Question: I've followed these Notification Hub resources and have not been successful in receiving push notifications on my iOS device.
- <URL>
I've checked, rechecked, and rechecked my setup:
1. Created a new notification hub: myhubname
2. Followed all the certificate provisioning steps.
3. Exported the private cert and uploaded to Notification Hub under Sandbox to ensure correct APS gateway is used
4. Downloaded the provisioning profile, which matches the bundle id for my project, auto detected for code signing, and compiles succesfully. Do NOT use the 'V2D7FJQXP.' of this string that shows up in your App ID if you are wondering: V2D7FJQXP.com.yourcompany.yourproject
5. Running on physical device - not under simulator
A demo application that is generating push notifications:
'''
while (true)
{
string connectionString = ServiceBusConnectionStringBuilder.CreateUsingSharedAccessSecretWithFullAccess("myhubname-ns", "...snip");
var hubClient = NotificationHubClient.CreateClientFromConnectionString(connectionString, "myhubname");
var iosPayload = AppleNotificationJsonBuilder.Create("Hello!");
iosPayload.CustomFields.Add("inAppNotification", "Hello!");
hubClient.SendAppleNativeNotification(iosPayload.ToJsonString());
Console.WriteLine("Sent");
Thread.Sleep(20000);
}
'''
No exceptions or issues are generated. Mangling any of the namespace, keys or hub names causes exceptions to be thrown, and fiddler response code from Azure is 2xx so all looks well.
I see registration occur correctly per code below:
- - - - <URL>
:
'''
-(void)application:(UIApplication *)application didRegisterForRemoteNotificationsWithDeviceToken:(NSData *) deviceToken {
NSString* connectionString = [SBConnectionString stringWithEndpoint:@"https://gift-ns.servicebus.windows.net/" listenAccessSecret:@"...snip"];
self.hub = [[SBNotificationHub alloc] initWithConnectionString:connectionString notificationHubPath:@"gift-usw-dev"];
[self.hub refreshRegistrationsWithDeviceToken:deviceToken completion:^(NSError* error) {
if (error == nil) {
[self.hub defaultRegistrationExistsWithCompletion:^(BOOL exists, NSError* error2) {
if (error2 == nil) {
if (!exists) {
[self.hub createDefaultRegistrationWithTags:nil completion:^(NSError* error3) {
if (error3 != nil) {
NSLog(@"Error creating default registration: %@", error3);
}
}];
}
} else {
NSLog(@"Error retrieving default registration: %@", error2);
}
}];
} else {
NSLog(@"Error refreshing device token: %@", error);
}
}];
}
'''
After starting the demo app, then running the iOS application, here is the resultant dashboard which I have no idea how to read effectively.

Thinking that my certificates were not correct, or something was lost between Azure and APS, I dug into troubleshooting the APS service and found this: <URL> and jumped to the section
And ran this command:
'openssl s_client -connect gateway.sandbox.push.apple.com:2195 -cert YourSSLCertAndPrivateKey.pem -debug -showcerts -CAfile server-ca-cert.pem'
But I didn't have a .pem file (OSX), so I found this command to get them:
'openssl pkcs12 -in keyStore.pfx -out keyStore.pem -nodes'
where keyStore.pfx was the renamed version of the .p12 exported from the Keychain for the push notification cert.
The command ran fine. What is happening?
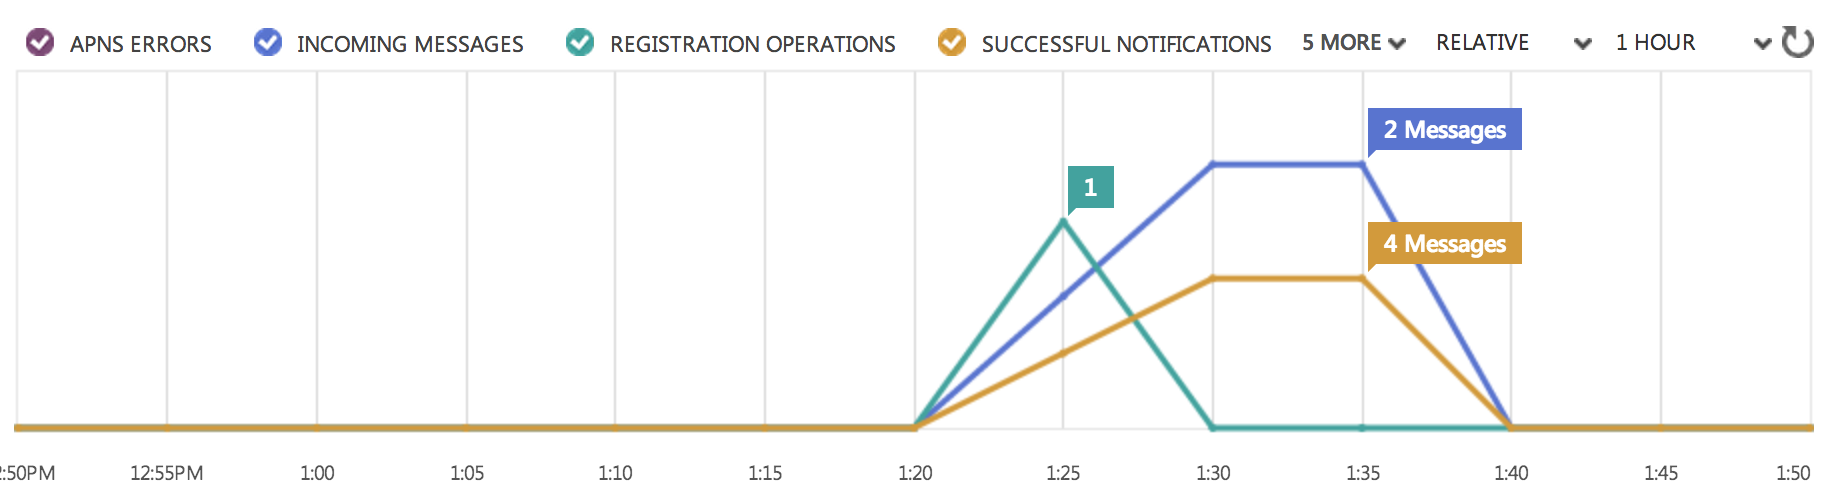
Answer: The AppleNotificationJsonBuilder does not serialize the payload correctly using the latest nuget of .
So, per the examples from msdn instructions:
'''
var iosPayload = AppleNotificationJsonBuilder.Create("Hello!");
iosPayload.CustomFields.Add("inAppNotification", "Hello!");
Console.Log(iosPayload.ToJsonString());
'''
Generates:
'''
{"aps":{"alert":"This is a test"},"inAppNotification":Hello! This is a test}
'''
Which is malformed. Well formed is "string"
'''
{"aps":{"alert":"This is a test"},"inAppNotification":"Hello! This is a test"}
'''
Custom payloads are fine per <URL>
One solution is to use Json.NET, or ping someone internally at Microsoft.
Open issues:
- - -
Hopefully this saves someone their afternoon.